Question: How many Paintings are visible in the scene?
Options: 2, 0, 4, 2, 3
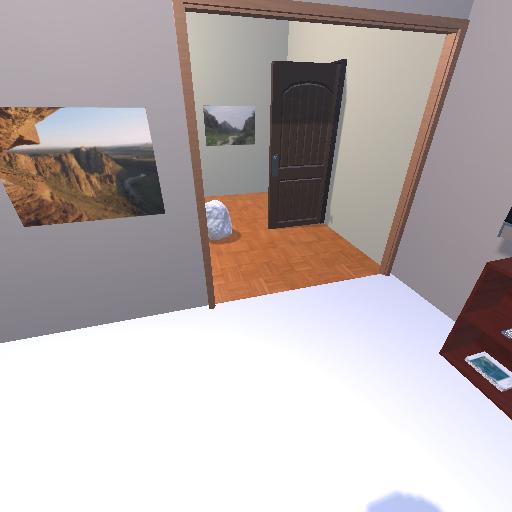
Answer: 2